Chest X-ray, AP view. Patient: 60 years old, sex M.
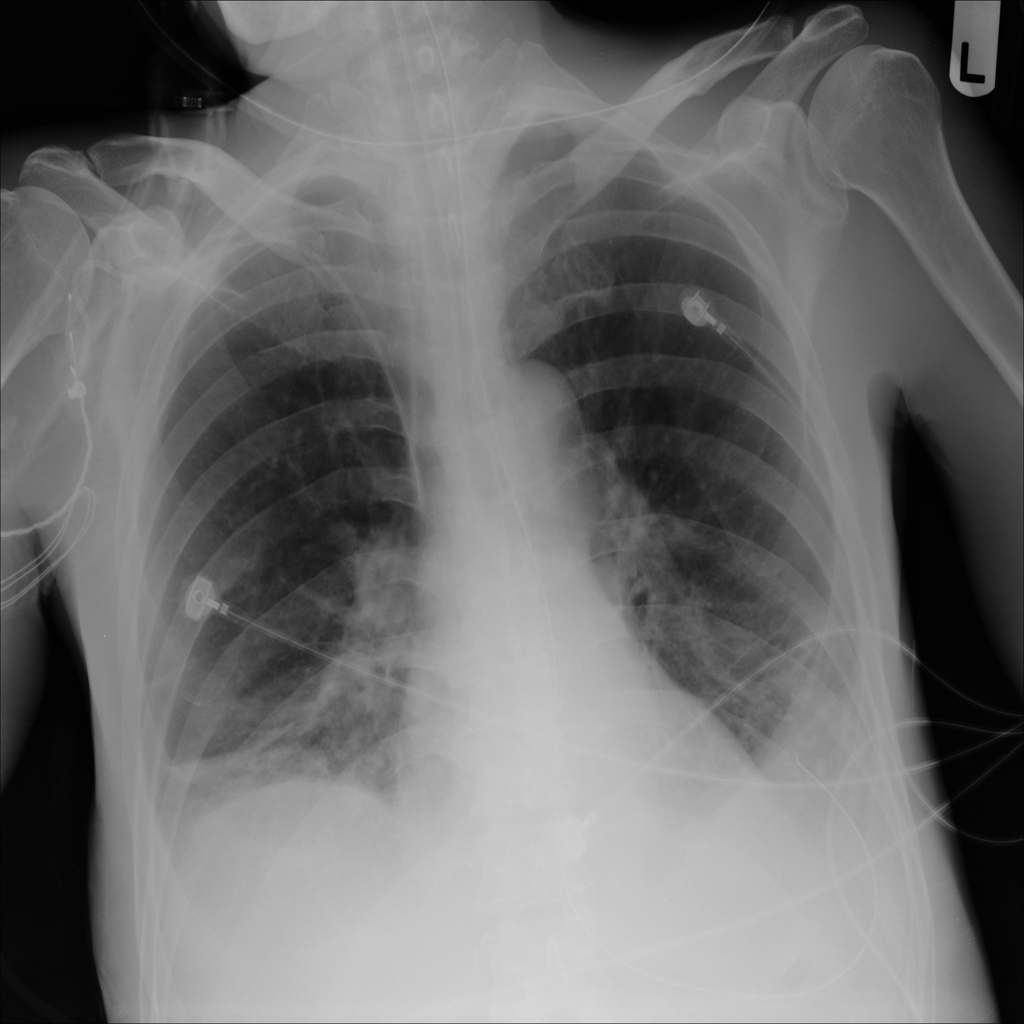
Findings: Consolidation, Pleural_Thickening